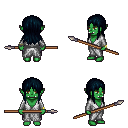
a pixel art fantasy rpg character, female body template, orc, green skin, white robe, metal pants, raven unkempt hairstyle, bracelets, spear, four views (front, back, left, right), 2x2 character sprite sheet, small pixel art, hard edges, no anti-aliasing